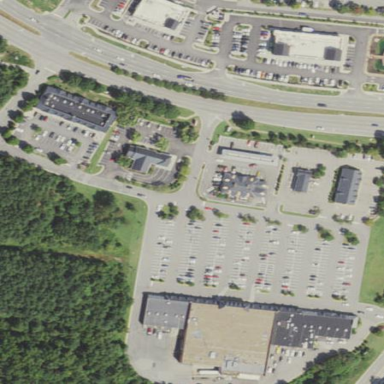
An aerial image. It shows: Commercial area.